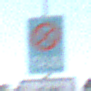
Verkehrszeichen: Taxenstand
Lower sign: SonstigeBeschraenkungen5
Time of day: SunriseSunset
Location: Outdoor (Nature)
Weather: Clear
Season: Winter
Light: Natural